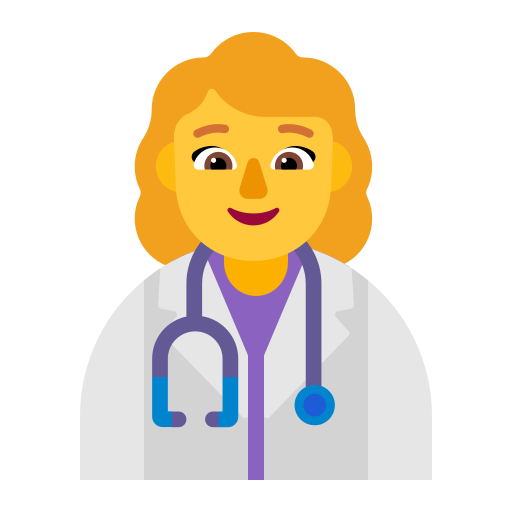
woman health worker flat default